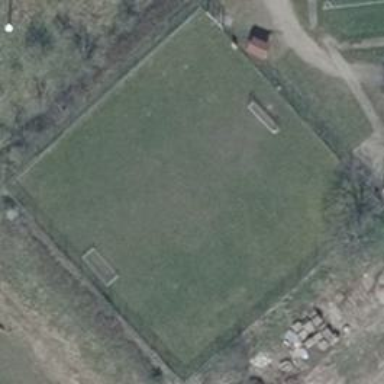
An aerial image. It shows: Soccer pitch for leisureland activities.